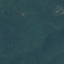
Land use / land cover: Forest